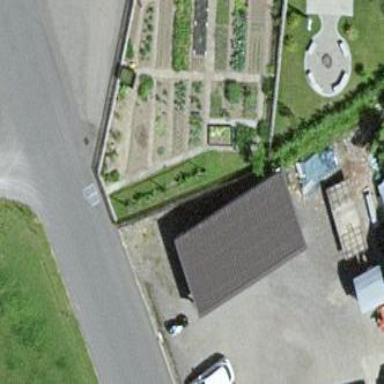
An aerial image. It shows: View of roof of building.